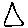
Label: triangle